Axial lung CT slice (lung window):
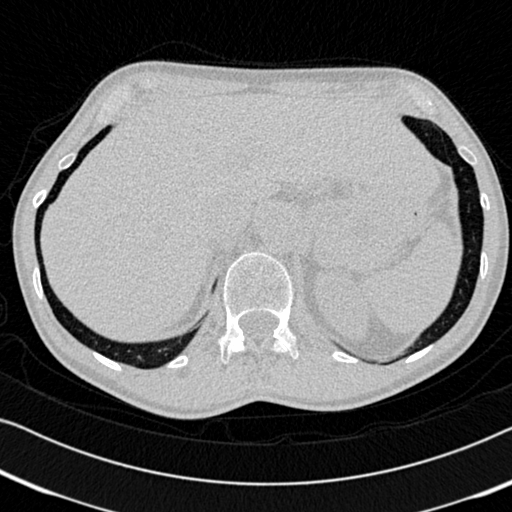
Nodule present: no